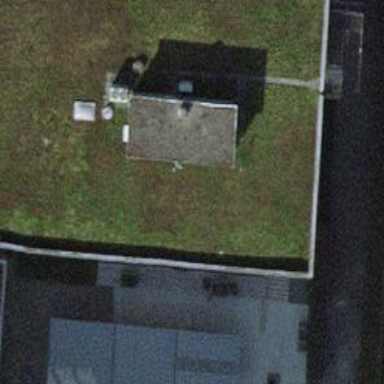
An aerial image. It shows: Office building.